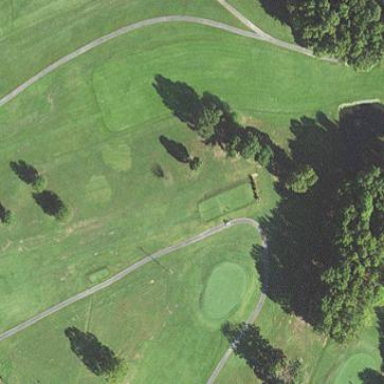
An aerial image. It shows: Area with grass used as rough in golf course.